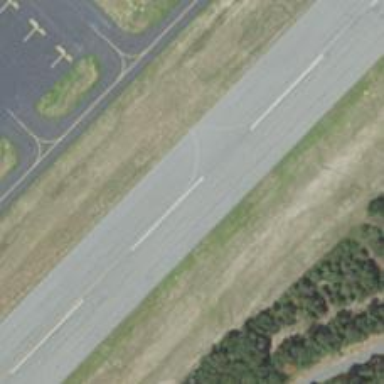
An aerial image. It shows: Runway surface made of asphalt at airport.